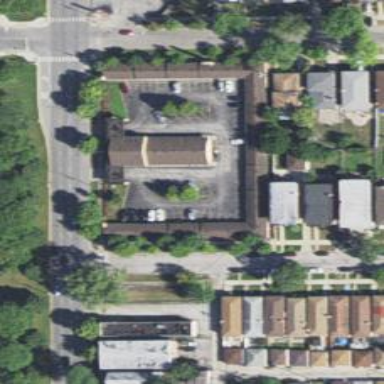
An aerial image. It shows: Building that serves as motel.